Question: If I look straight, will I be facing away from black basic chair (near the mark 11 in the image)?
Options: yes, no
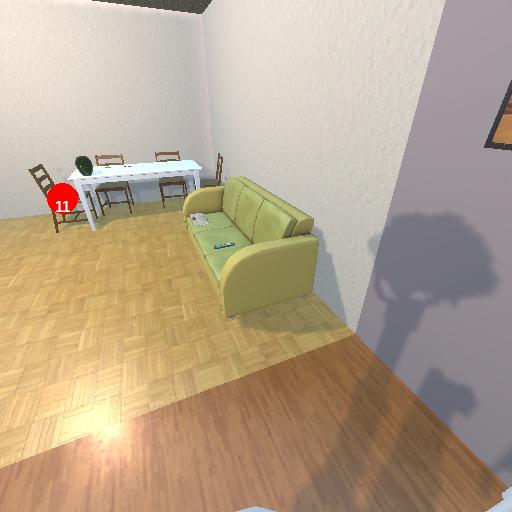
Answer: yes